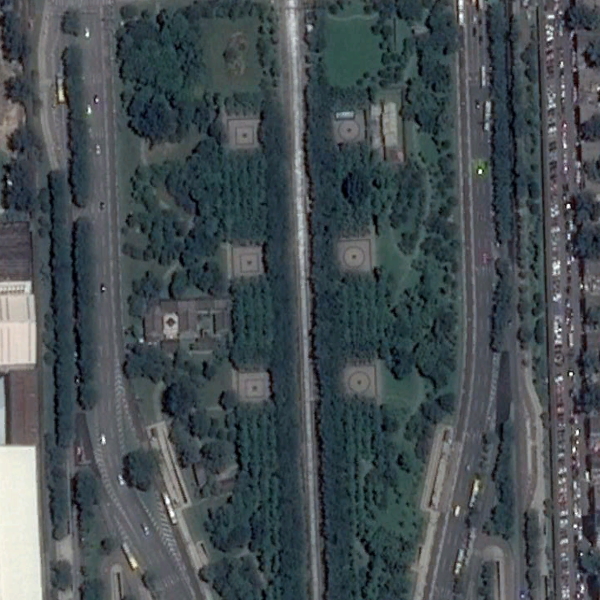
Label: Square